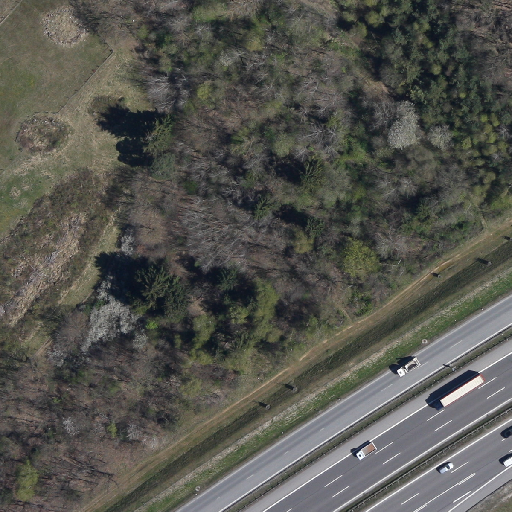
Referring expression: long truck